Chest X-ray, PA view. Patient: 45 years old, sex F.
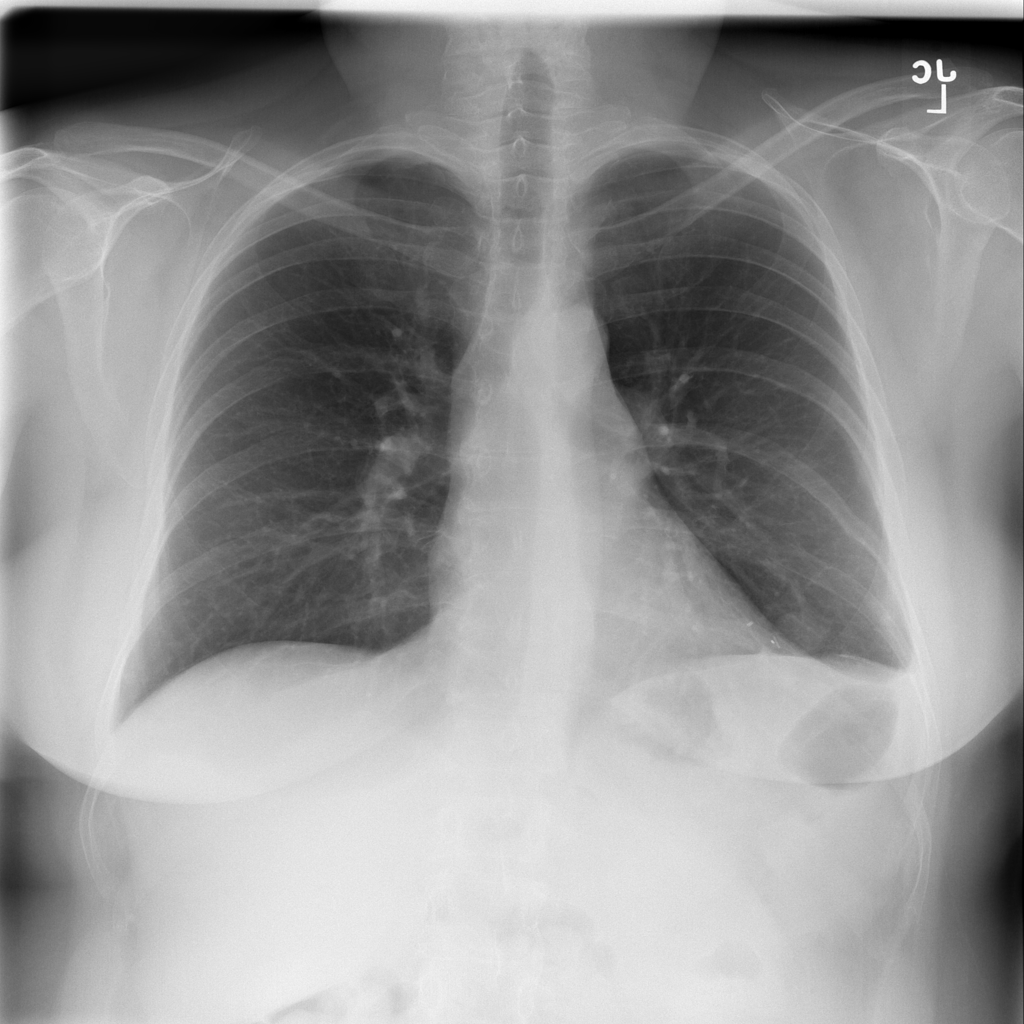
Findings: Nodule